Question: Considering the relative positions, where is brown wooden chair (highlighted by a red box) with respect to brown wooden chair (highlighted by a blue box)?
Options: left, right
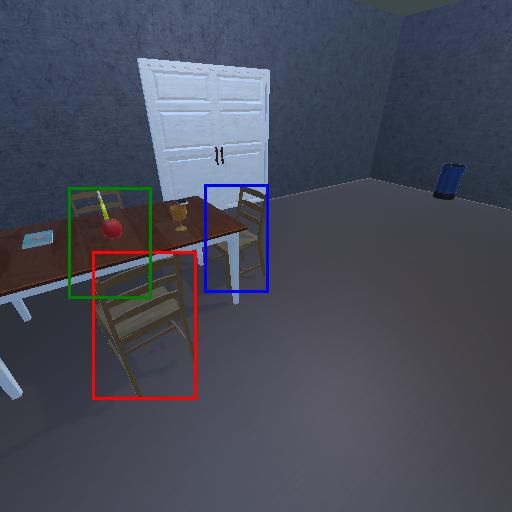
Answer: left